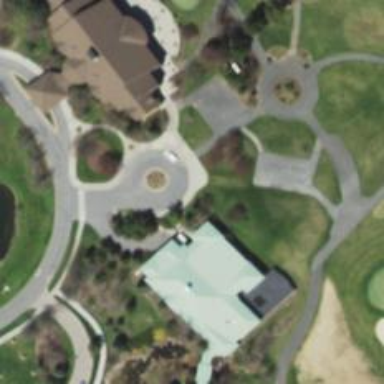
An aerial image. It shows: Pathway for golfing.